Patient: sex M, age 79
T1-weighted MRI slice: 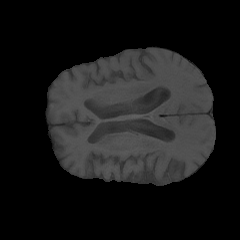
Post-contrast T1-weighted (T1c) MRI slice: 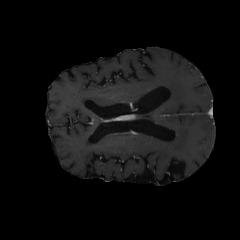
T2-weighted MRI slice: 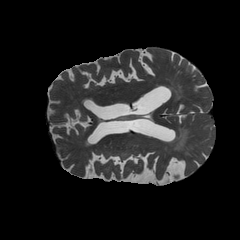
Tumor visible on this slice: yes
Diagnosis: Glioblastoma, IDH-wildtype
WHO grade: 4